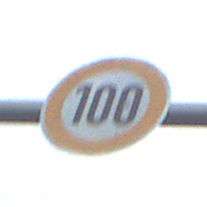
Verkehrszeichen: Geschwindigkeit100
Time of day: Midday
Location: Outdoor (Suburban)
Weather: Overcast
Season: NotSpecified
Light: Natural